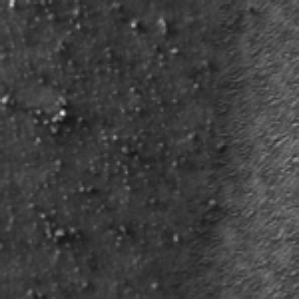
Label: frost